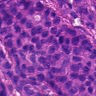
Metastatic tissue present: yes